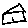
Label: house